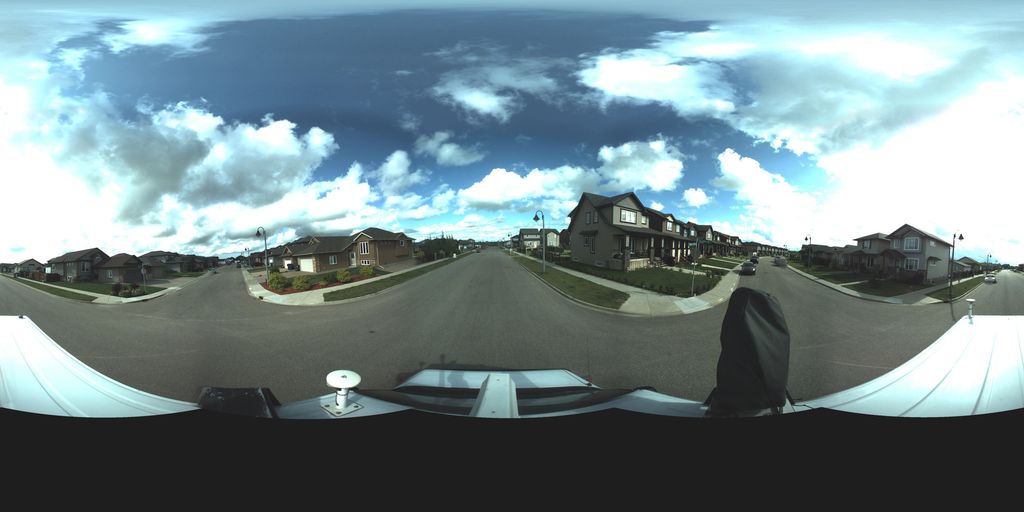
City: saskatoon